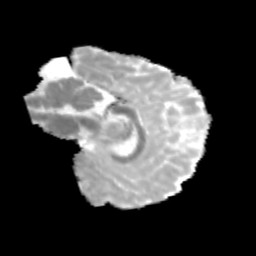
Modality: MD
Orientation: sagittal
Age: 13
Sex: male
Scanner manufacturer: siemens
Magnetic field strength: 3 T
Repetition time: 3.8 s
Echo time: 0.07 s